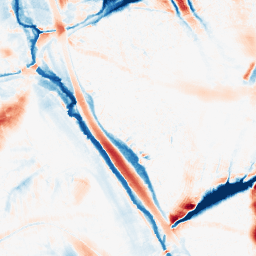
Category: morphological
Decomposition family: morphological_ellipse
Decomposition parameters: operation: average
width: 30
height: 50
Upsampling method: bspline
Upsampling parameters: scale: 2
Upsampling scale: 2